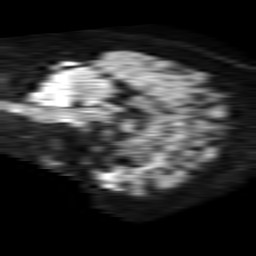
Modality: TRACE
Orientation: sagittal
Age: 37
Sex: female
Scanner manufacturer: philips
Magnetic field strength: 1.5 T
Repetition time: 4.6 s
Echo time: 0.08631 s